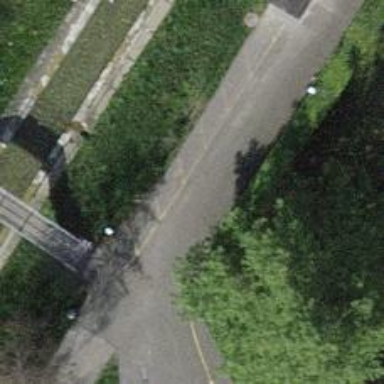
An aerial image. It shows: Unmarked road crossing.